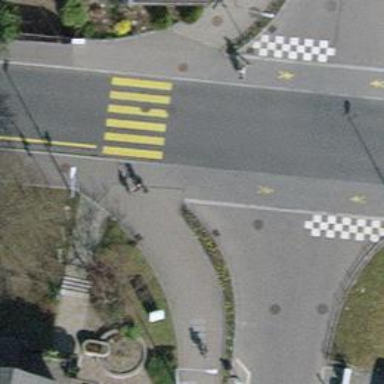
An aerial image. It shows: Kerb barrier.